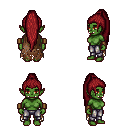
a pixel art fantasy rpg character, female body template, orc, green skin, brown tattered cape, metal pants, brunette extra-long topknot hairstyle, leather bracers, four views (front, back, left, right), 2x2 character sprite sheet, small pixel art, hard edges, no anti-aliasing